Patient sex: F
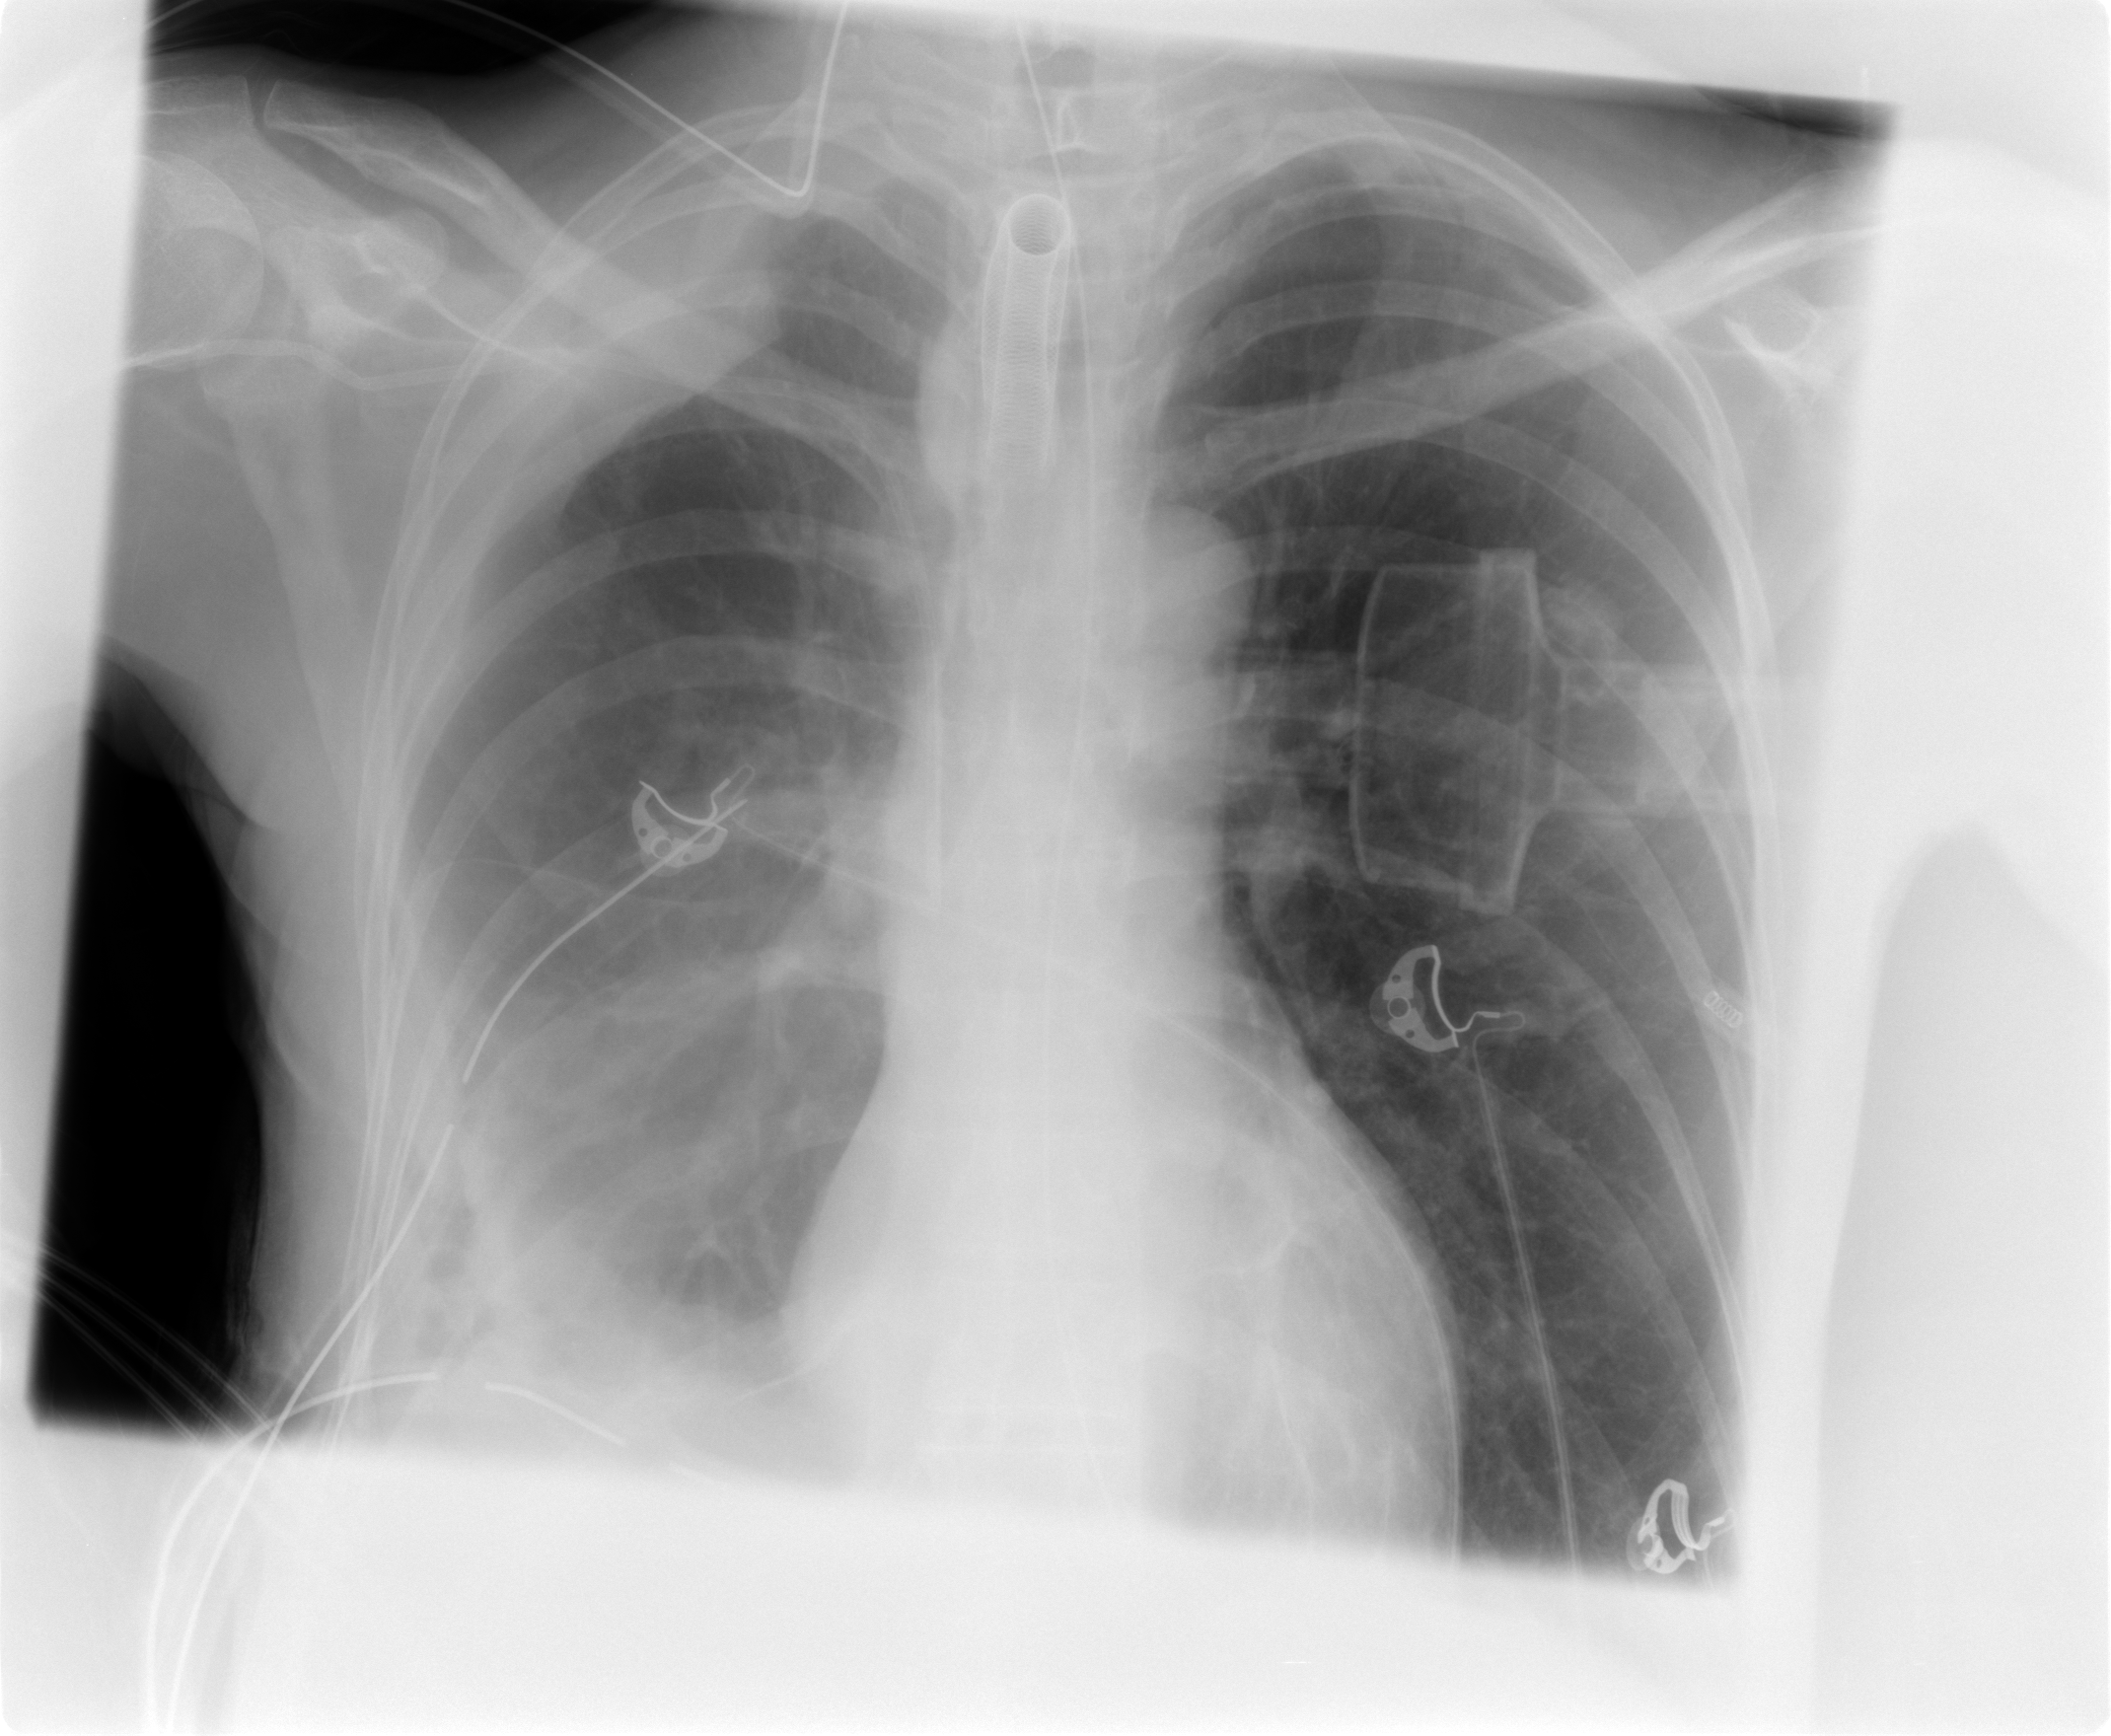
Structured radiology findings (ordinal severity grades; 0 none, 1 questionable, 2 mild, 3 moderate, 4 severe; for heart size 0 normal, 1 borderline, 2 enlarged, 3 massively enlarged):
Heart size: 0
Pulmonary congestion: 0
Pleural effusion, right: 3
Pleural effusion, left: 0
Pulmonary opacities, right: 3
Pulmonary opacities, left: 0
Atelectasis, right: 3
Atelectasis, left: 0